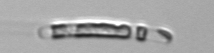
Label: Guinardia_striata